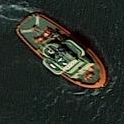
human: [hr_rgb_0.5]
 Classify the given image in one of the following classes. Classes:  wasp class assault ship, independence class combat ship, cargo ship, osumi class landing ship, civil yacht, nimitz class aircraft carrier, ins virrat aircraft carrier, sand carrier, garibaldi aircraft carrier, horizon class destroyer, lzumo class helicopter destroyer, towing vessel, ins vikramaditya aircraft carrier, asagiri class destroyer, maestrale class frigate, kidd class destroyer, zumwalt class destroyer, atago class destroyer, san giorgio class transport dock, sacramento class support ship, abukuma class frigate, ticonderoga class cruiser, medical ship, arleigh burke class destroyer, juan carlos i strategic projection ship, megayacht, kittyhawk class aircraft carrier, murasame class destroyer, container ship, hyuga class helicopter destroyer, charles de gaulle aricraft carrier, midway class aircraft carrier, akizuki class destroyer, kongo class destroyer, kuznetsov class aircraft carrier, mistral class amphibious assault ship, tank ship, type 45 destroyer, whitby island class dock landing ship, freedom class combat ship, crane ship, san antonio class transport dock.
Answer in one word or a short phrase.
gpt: Towing vessel